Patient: sex F, age 61
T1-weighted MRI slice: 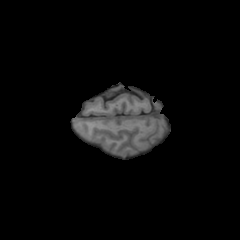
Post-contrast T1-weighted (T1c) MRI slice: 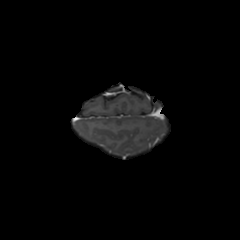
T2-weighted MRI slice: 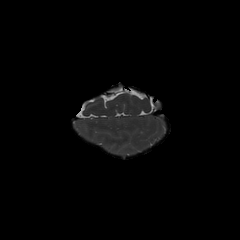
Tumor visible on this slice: no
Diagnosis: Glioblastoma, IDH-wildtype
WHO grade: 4